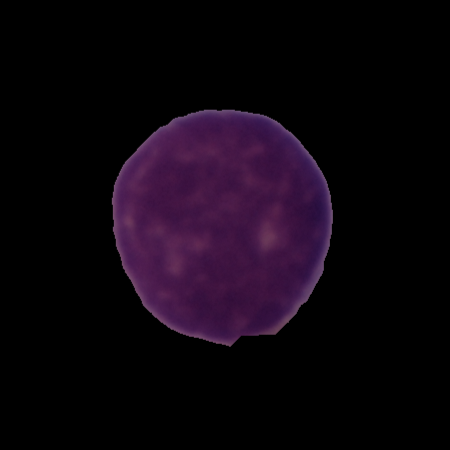
Label: cancer